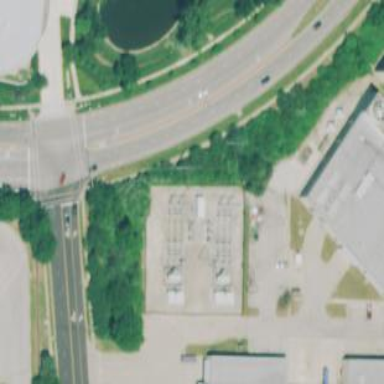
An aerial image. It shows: Distribution level power substation enclosed by fence.